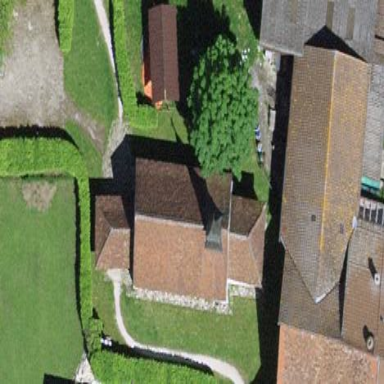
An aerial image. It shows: Chapel building.